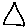
Label: triangle